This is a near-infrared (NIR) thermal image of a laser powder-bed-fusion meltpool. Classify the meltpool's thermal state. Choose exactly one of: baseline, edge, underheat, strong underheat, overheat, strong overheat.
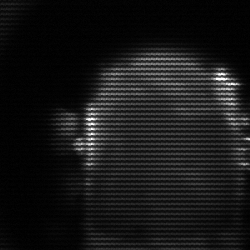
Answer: baseline